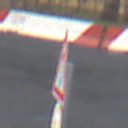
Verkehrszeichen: Lichtzeichenanlage
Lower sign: UeberholverbotKraftfahrzeuge
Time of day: MorningAfternoon
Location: Outdoor (RoadRail)
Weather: PartlyCloudy
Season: NotSpecified
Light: Natural